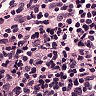
Metastatic tissue present: no